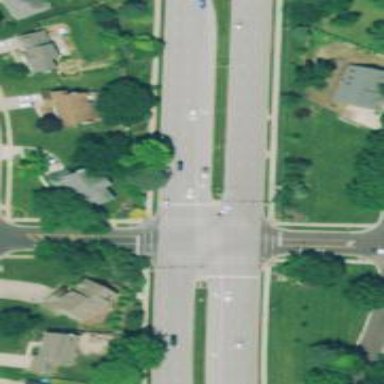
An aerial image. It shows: Road with dash markings.